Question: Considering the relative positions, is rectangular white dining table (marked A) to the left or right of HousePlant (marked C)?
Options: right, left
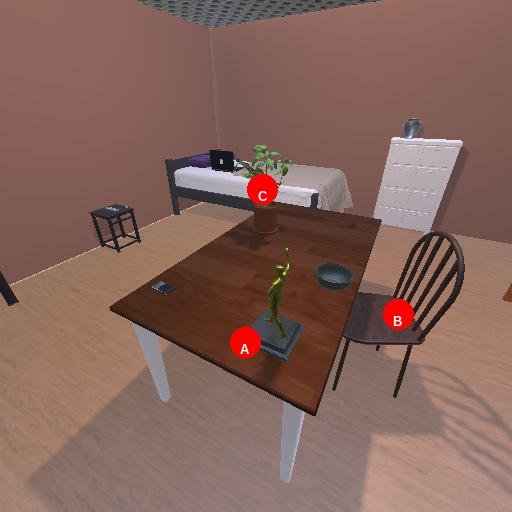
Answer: right